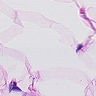
Metastatic tissue present: no